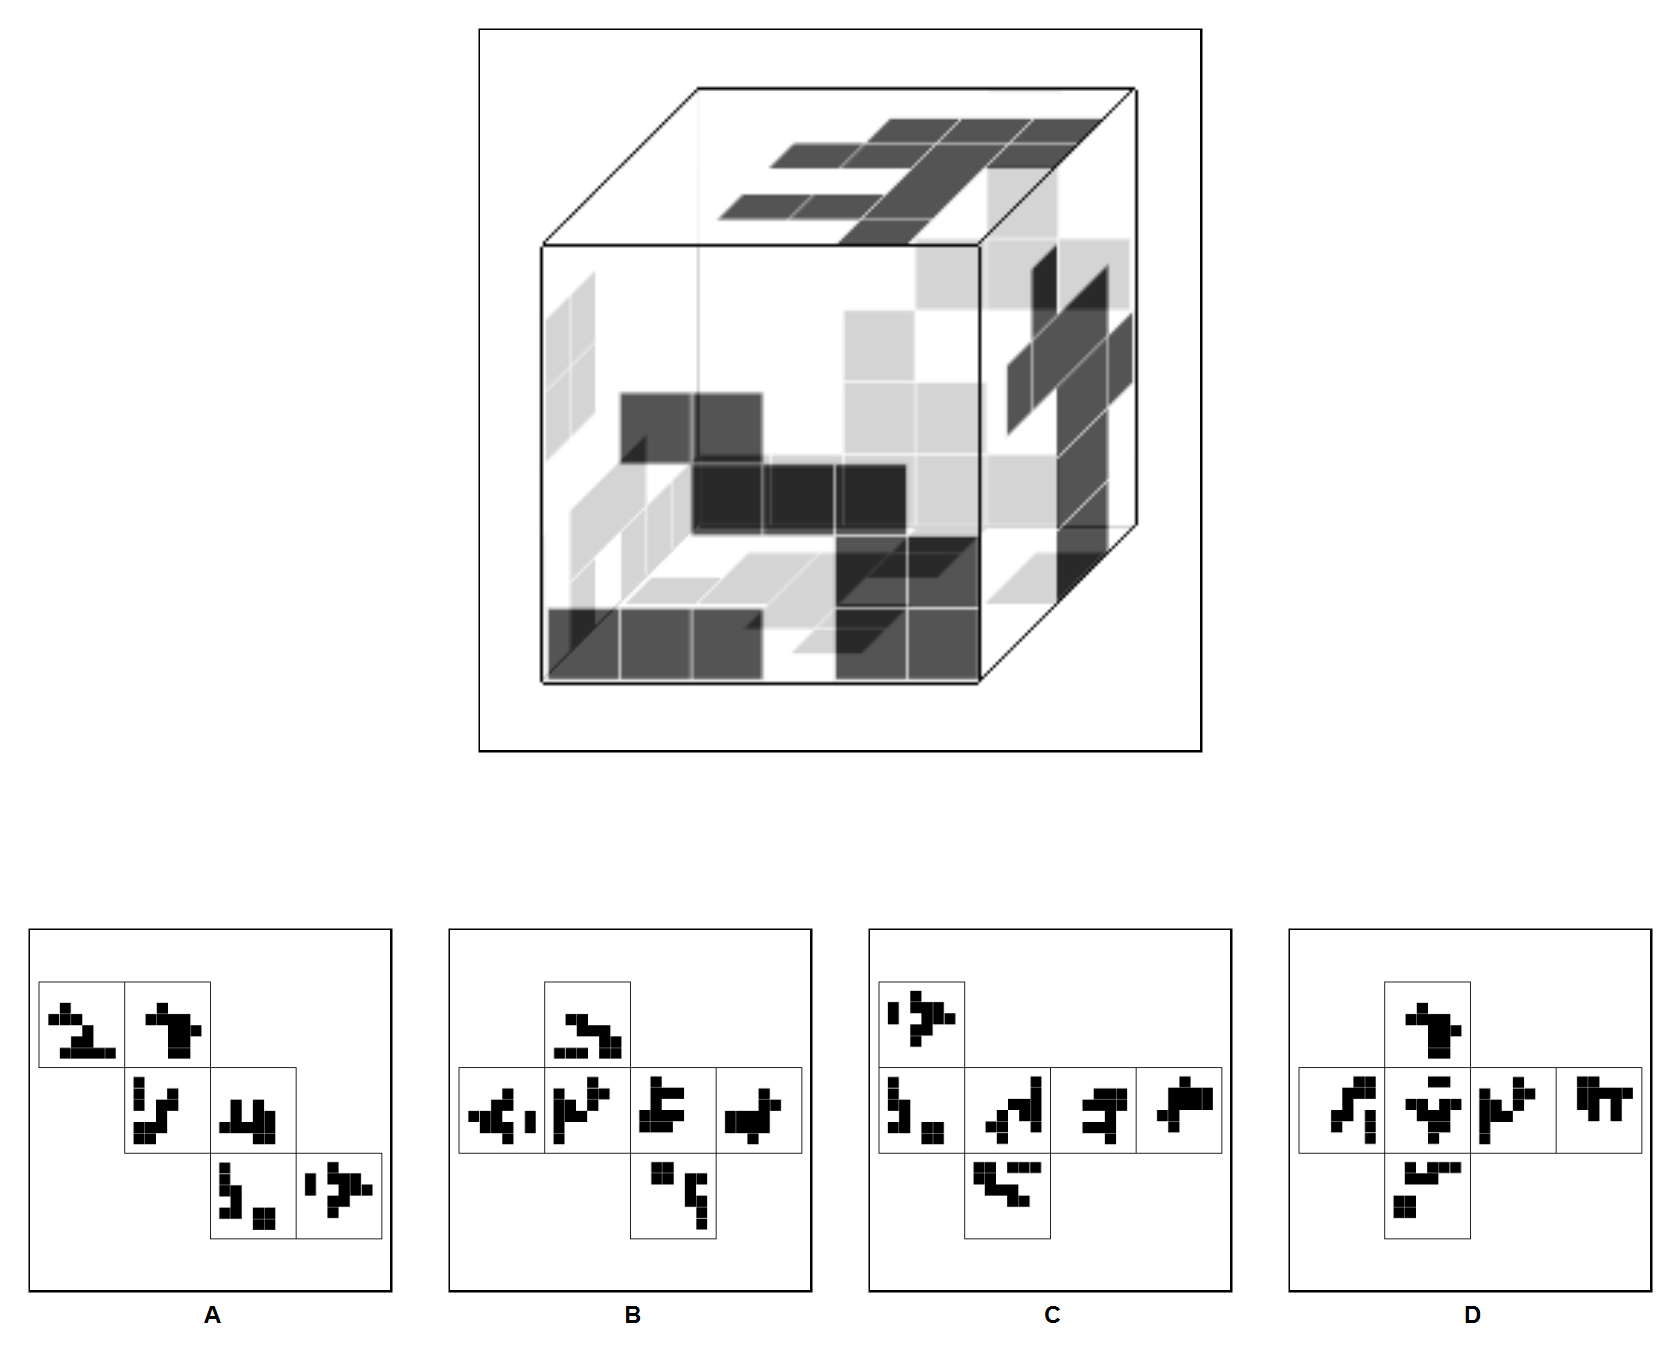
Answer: D